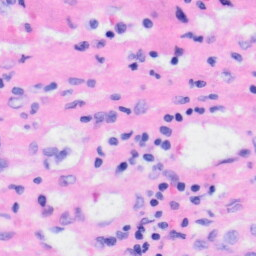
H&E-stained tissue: Liver